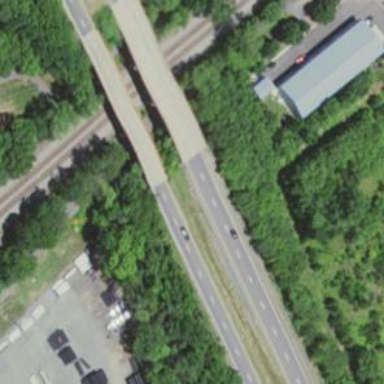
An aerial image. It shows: Bridge crossing over expressway trunk road.